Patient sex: M
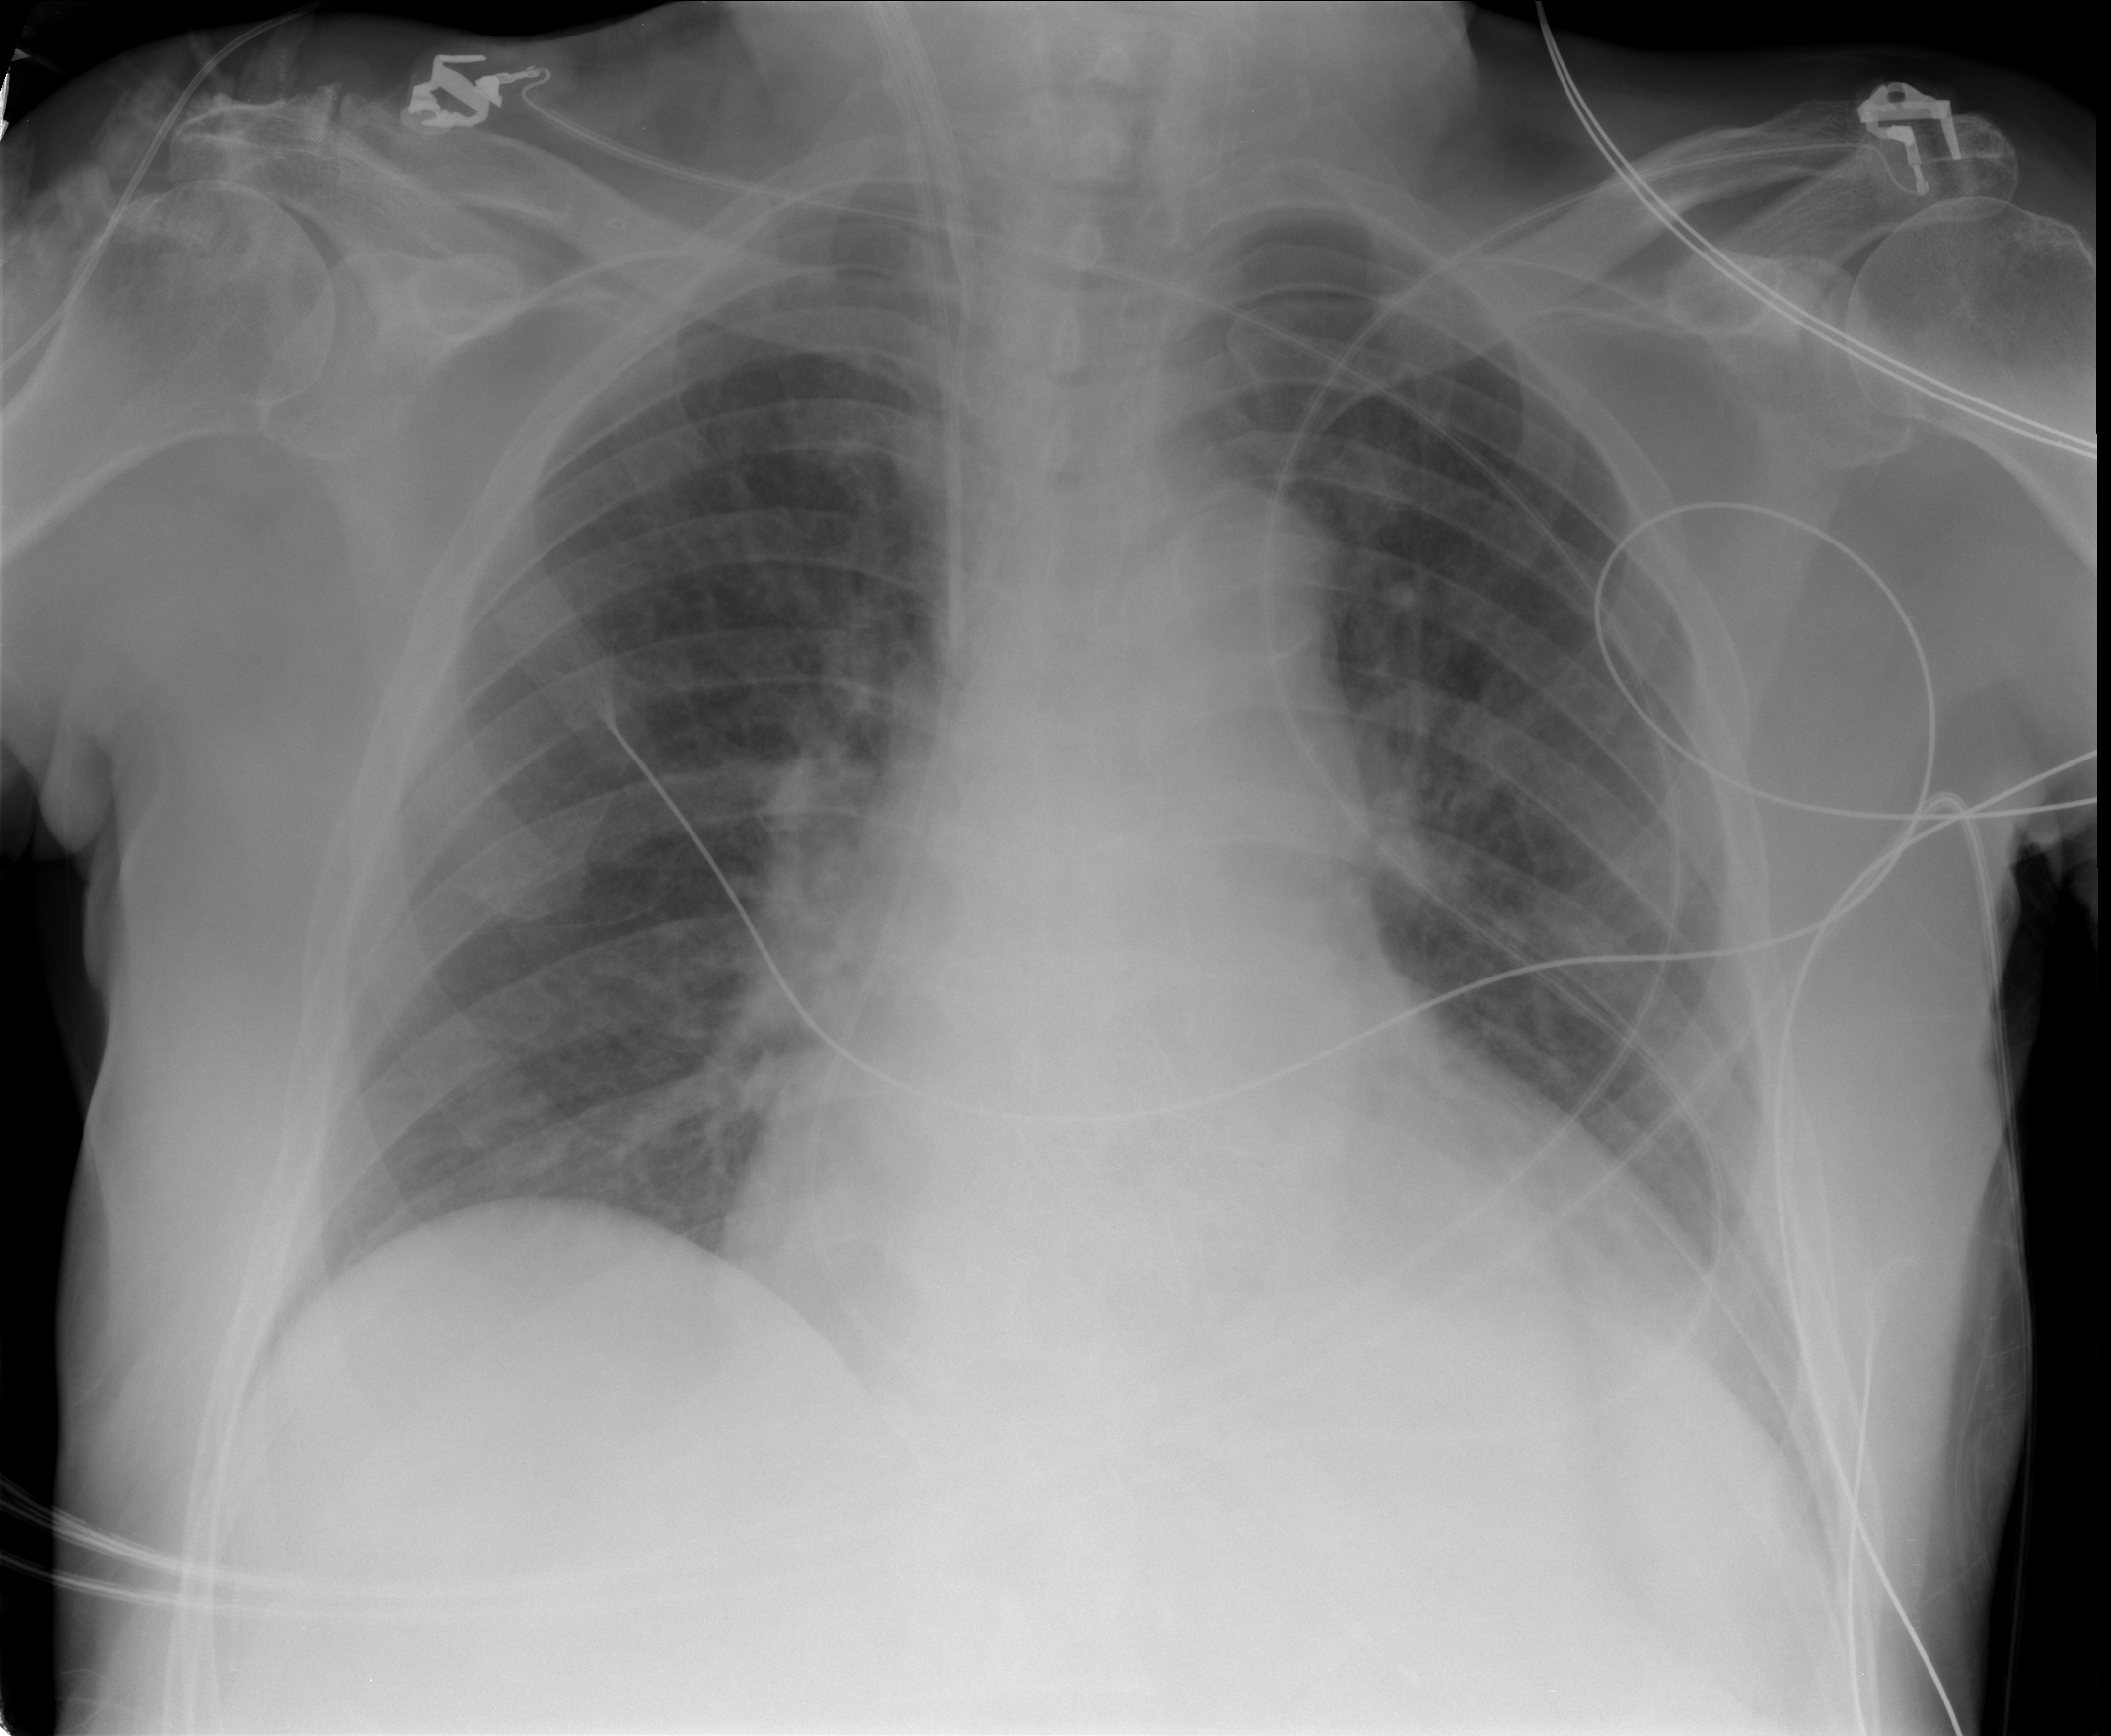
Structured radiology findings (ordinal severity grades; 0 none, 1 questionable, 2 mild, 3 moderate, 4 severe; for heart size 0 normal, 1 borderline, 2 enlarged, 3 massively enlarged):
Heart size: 2
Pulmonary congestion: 2
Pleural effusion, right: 0
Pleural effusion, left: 0
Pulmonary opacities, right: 0
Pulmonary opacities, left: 0
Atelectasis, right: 0
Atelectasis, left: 0